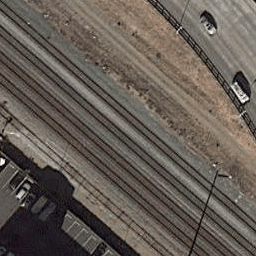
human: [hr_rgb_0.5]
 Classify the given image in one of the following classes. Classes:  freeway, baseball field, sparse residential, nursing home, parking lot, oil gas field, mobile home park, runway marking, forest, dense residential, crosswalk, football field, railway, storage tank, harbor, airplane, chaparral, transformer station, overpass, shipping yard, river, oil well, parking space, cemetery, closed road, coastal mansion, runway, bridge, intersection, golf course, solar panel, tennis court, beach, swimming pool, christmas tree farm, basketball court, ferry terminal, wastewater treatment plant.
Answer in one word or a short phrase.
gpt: railway